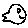
Label: fish